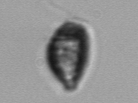
Label: Prorocentrum_triestinum